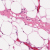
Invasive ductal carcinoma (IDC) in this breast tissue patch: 0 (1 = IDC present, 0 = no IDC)